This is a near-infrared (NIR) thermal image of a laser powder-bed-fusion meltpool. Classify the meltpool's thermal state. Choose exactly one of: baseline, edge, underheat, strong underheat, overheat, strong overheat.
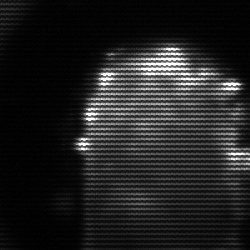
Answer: baseline